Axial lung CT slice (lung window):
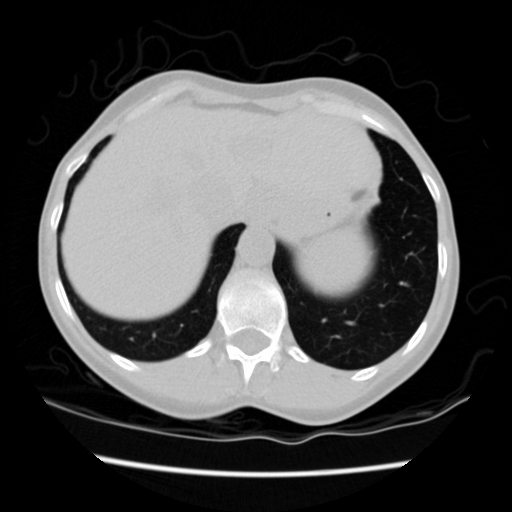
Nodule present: no